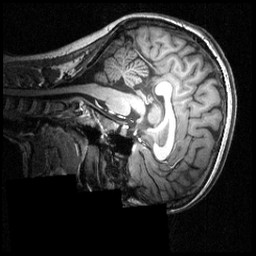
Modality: T1w
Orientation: sagittal
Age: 20
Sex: female
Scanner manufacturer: siemens
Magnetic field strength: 3.951 T
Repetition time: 1.5 s
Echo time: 0.00335 s